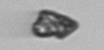
Label: detritus_transparent